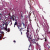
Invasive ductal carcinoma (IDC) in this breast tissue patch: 0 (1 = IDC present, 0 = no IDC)